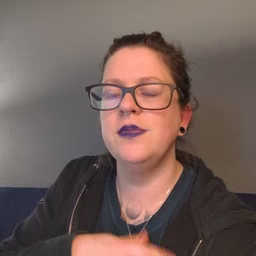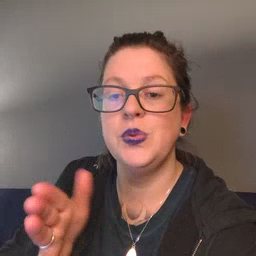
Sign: room